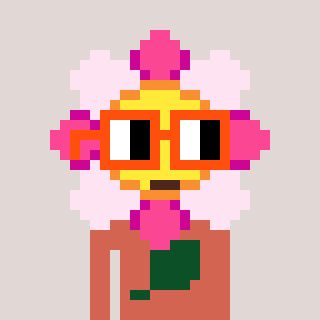
a pixel art character with square orange glasses, a flower-shaped head and a peachy-colored body on a warm background